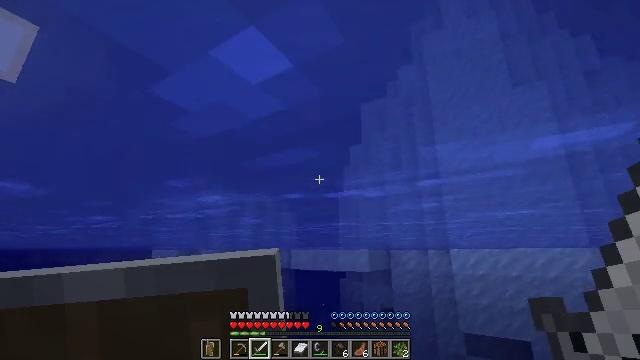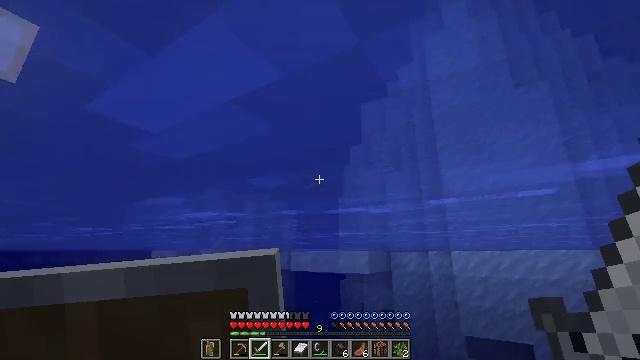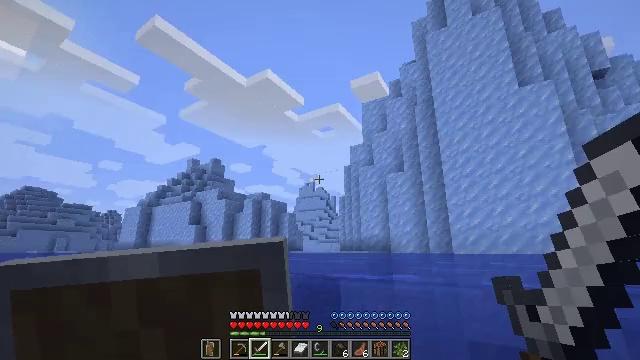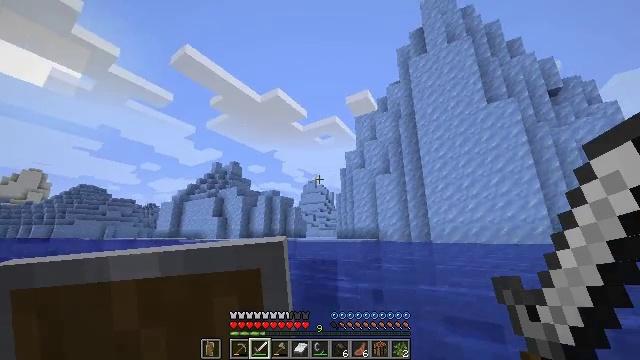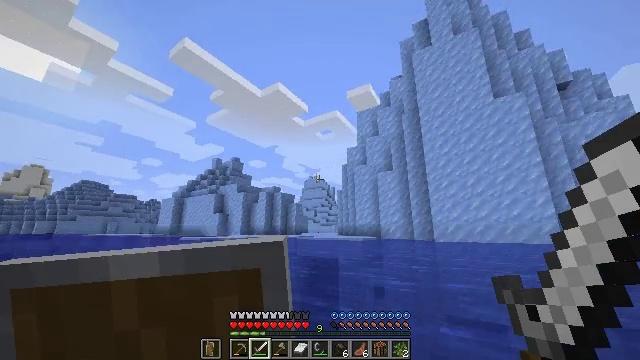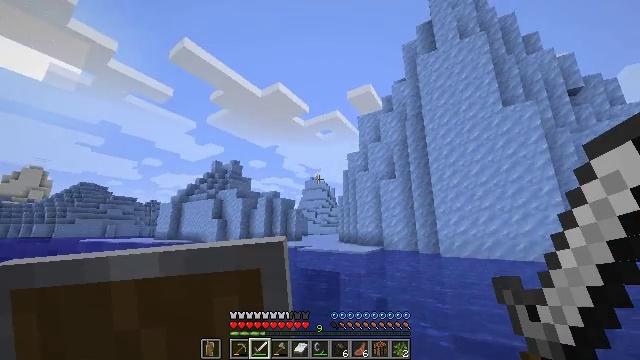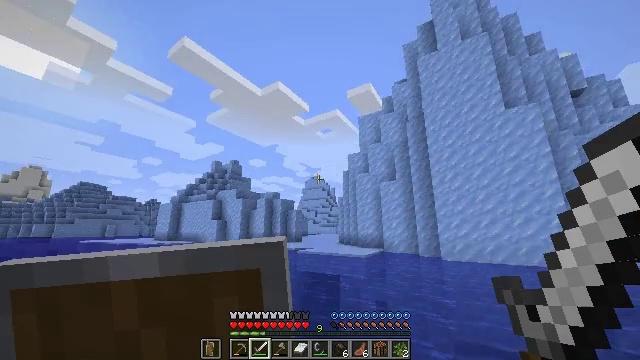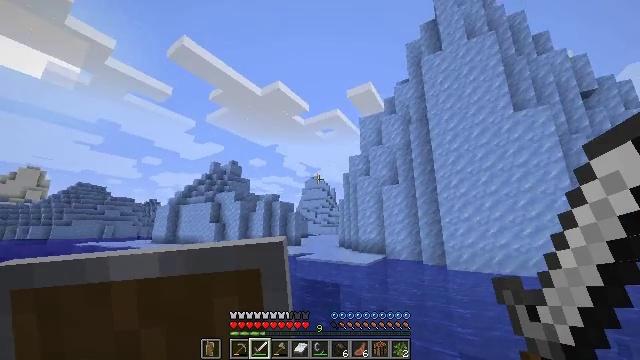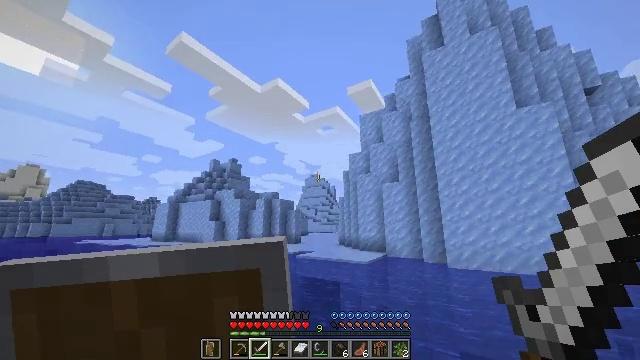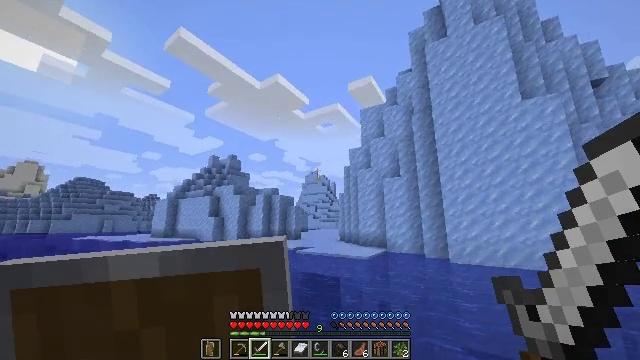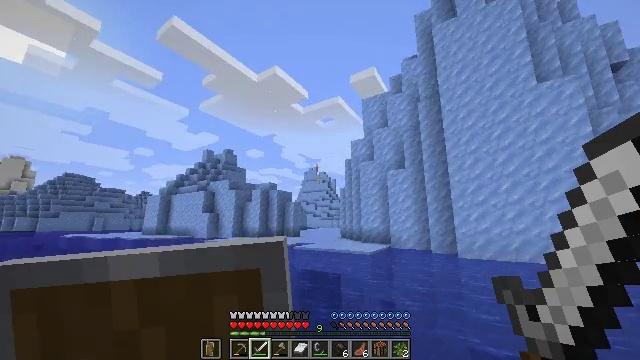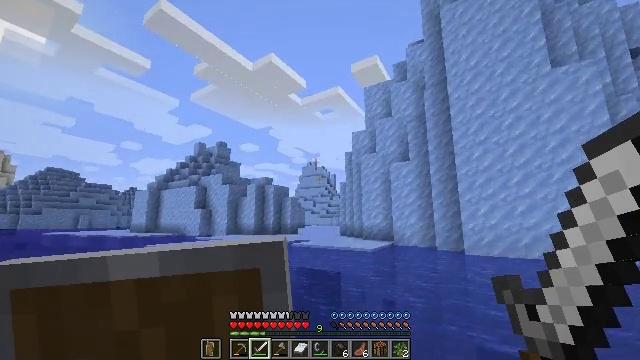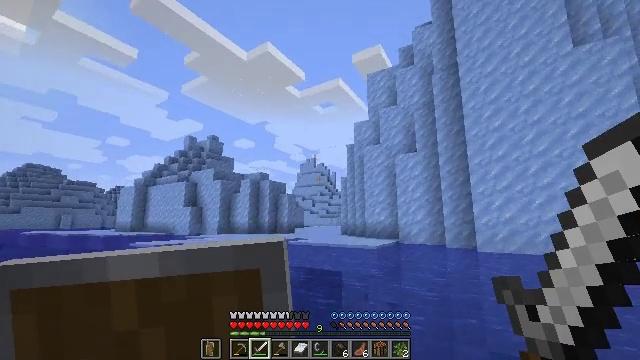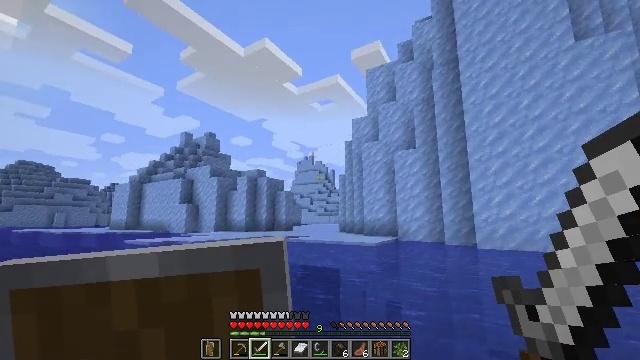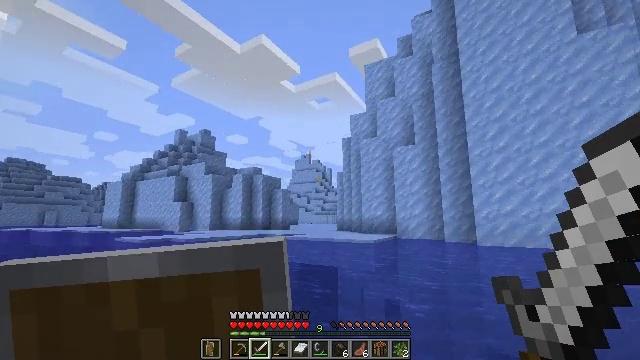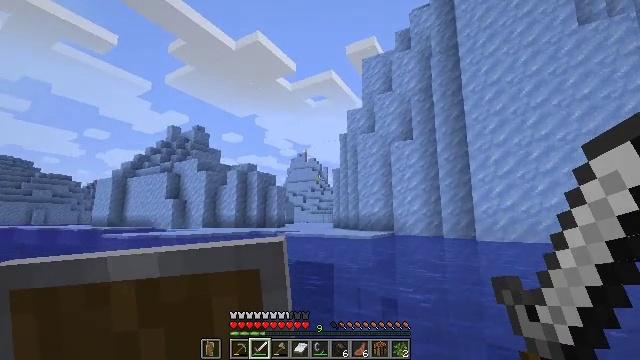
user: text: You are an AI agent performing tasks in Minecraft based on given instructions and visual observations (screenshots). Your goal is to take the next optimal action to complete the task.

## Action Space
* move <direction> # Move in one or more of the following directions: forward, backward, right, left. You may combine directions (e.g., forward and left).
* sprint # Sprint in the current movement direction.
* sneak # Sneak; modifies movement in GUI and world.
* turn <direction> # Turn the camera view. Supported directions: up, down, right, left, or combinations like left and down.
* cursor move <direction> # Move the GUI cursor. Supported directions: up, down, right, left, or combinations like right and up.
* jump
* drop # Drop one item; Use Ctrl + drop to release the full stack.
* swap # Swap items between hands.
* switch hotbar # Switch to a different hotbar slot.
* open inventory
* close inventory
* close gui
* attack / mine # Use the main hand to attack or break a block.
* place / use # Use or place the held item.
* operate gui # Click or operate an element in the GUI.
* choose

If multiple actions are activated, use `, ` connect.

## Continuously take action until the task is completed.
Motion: motion action
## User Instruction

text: Acquire packed ice by mining.
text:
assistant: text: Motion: move forward, sprint, jump
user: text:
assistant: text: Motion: move forward, sprint, jump
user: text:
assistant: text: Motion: move forward, sprint, jump
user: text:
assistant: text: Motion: move forward, sprint, turn down
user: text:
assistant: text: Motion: move forward, sprint
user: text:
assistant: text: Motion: move forward, sprint
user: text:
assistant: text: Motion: move forward, sprint
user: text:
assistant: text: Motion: move forward, sprint
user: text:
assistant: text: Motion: move forward, sprint
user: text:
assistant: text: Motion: move forward, sprint
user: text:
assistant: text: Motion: move forward, sprint, turn down
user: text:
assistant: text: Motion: move forward, sprint
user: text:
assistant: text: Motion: move forward, sprint
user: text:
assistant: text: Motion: move forward, sprint
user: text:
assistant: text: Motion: move forward, sprint
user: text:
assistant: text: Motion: move forward, sprint, turn right and up
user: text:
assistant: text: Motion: move forward, sprint
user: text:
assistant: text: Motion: move forward, sprint
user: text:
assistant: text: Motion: move forward, sprint
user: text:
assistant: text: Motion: move forward, sprint
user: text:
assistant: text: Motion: move forward, sprint
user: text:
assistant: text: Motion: move forward, sprint
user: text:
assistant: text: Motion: move forward, sprint
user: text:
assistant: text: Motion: move forward, sprint
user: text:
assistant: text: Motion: move forward, sprint
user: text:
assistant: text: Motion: move forward, sprint
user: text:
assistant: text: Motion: move forward, sprint
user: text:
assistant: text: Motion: move forward, sprint
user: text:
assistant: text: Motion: move forward, sprint
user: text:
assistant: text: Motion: move forward, sprint